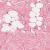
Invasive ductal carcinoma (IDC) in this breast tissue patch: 0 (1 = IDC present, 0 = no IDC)